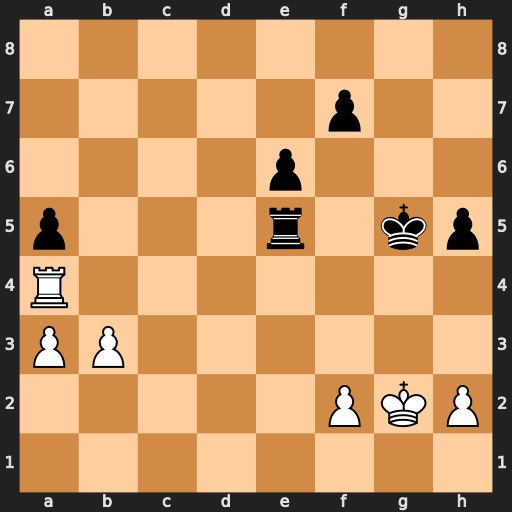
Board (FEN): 8/5p2/4p3/p3r1kp/R7/PP6/5PKP/8
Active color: w
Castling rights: -
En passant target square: -
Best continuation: f4+ Kf6 fxe5+